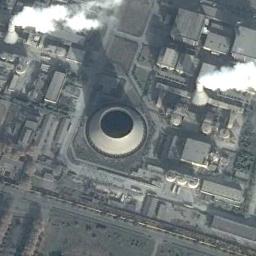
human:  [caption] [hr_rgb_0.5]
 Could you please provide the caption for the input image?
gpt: In the thermal power station, there are neatly planned factories and good greening  There is a cooling tower and two chimneys are emitting smoke .

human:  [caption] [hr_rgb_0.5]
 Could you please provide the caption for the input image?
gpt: The thermal power station is next to some buildings with white mist above .

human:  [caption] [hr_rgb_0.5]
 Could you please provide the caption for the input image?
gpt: Many buildings of different shapes are next to the thermal power station .

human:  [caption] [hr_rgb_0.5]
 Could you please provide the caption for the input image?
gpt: There is a smoking thermal power station by the road .

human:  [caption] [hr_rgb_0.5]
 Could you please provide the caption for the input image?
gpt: There are many gray buildings and several chimneys on the thermal power station .